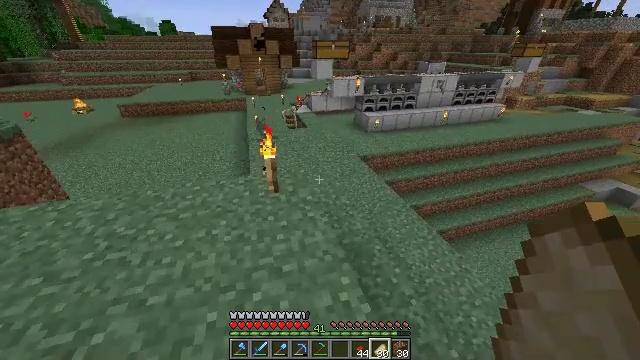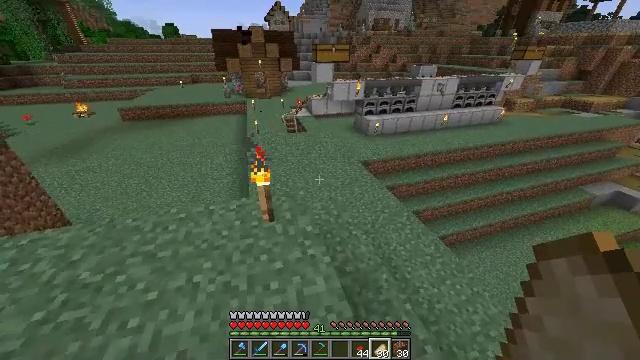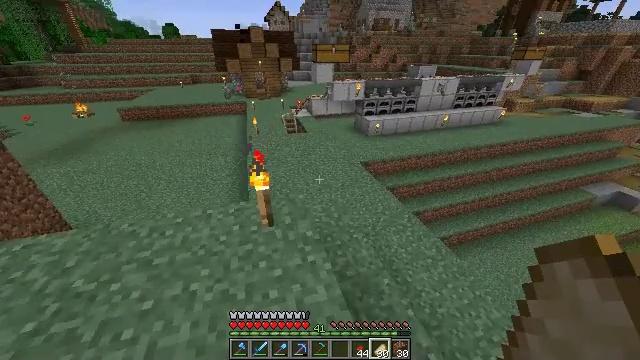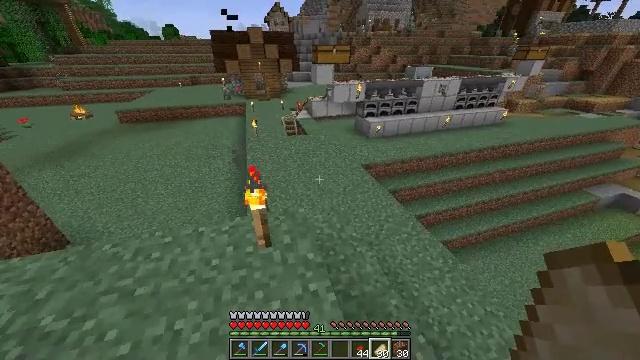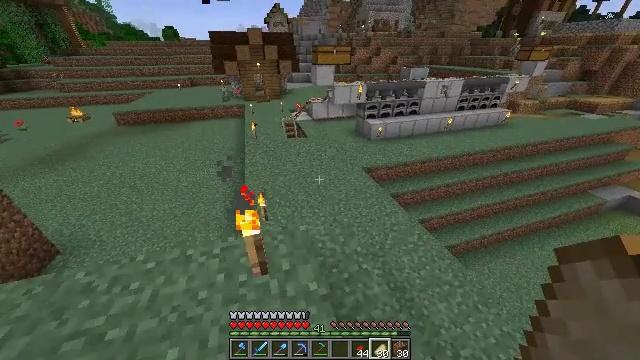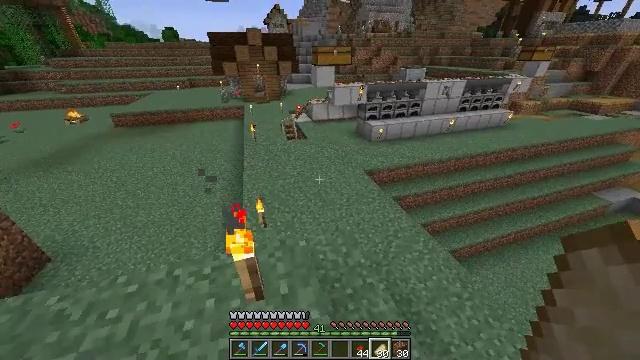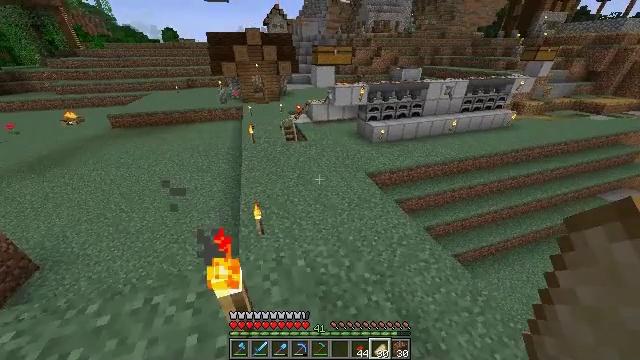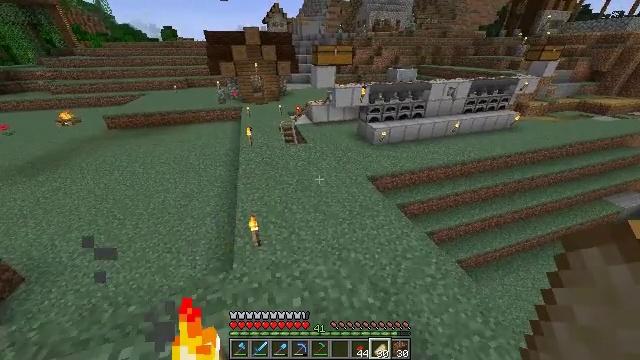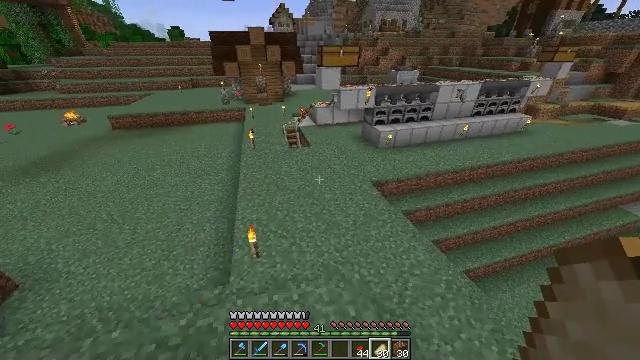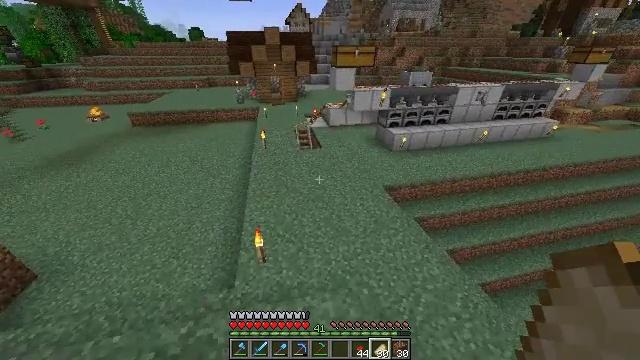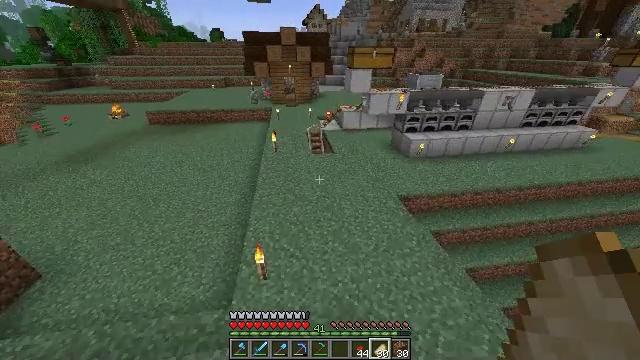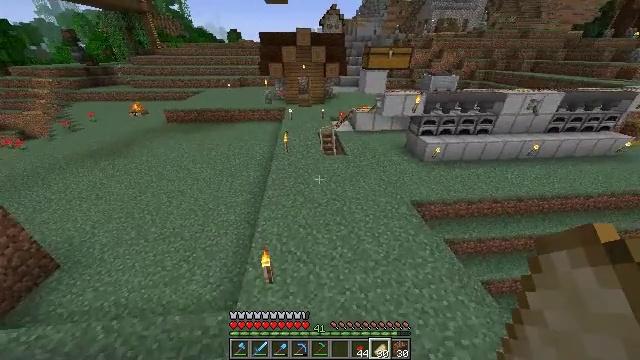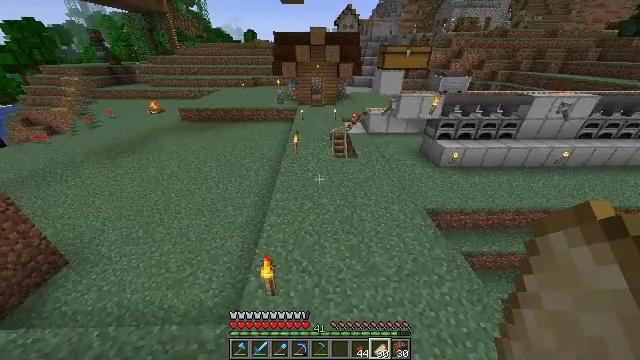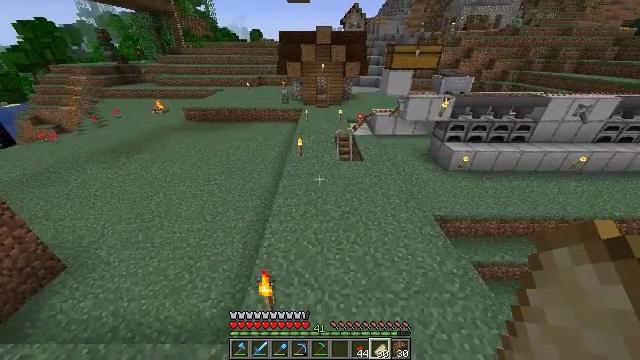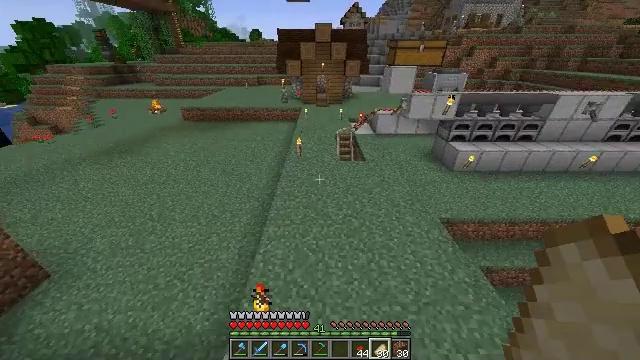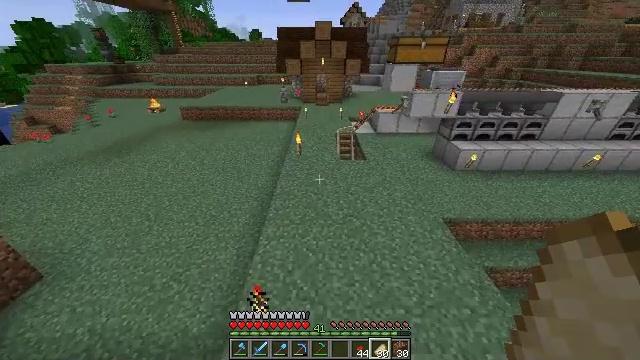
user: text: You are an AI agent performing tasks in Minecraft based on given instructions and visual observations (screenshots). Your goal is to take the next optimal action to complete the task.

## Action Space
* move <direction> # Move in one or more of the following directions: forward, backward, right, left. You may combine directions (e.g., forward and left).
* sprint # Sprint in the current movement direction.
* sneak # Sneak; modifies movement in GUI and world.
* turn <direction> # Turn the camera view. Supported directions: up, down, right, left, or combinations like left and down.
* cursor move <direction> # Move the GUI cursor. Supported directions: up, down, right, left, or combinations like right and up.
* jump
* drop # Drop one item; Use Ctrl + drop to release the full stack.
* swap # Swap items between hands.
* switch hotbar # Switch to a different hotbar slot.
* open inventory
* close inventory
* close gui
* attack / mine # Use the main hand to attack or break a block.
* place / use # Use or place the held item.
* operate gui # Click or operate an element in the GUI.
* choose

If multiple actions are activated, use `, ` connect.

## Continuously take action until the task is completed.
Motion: motion action
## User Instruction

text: Get the cartography table into your inventory.
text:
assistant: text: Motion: move forward
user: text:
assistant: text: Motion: move forward
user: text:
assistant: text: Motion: move forward, sprint
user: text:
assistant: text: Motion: move forward, sprint
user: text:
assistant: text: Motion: move forward, sprint
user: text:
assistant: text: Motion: move forward, sprint
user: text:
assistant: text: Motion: move forward
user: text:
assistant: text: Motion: move forward, turn left
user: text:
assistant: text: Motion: move forward, sprint, turn left
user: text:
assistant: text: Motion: move forward, sprint, turn left
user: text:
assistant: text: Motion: move forward, sprint, turn left
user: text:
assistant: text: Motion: move forward, sprint, turn left
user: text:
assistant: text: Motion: move forward, turn left
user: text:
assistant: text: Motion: move forward
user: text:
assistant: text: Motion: move forward
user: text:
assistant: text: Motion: move forward
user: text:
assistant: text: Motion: move forward
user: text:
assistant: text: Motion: move forward
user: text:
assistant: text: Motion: move forward, jump
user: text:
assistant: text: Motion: move forward, jump
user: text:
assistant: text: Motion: move forward, jump
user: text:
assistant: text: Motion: move forward, jump
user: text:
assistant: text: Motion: move forward, jump
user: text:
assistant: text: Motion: move forward, jump
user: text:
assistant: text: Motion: move forward, jump
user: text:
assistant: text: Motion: move forward, jump
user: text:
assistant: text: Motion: move forward, jump
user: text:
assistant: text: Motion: move forward, jump
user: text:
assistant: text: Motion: move forward, jump
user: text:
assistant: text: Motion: move forward, jump